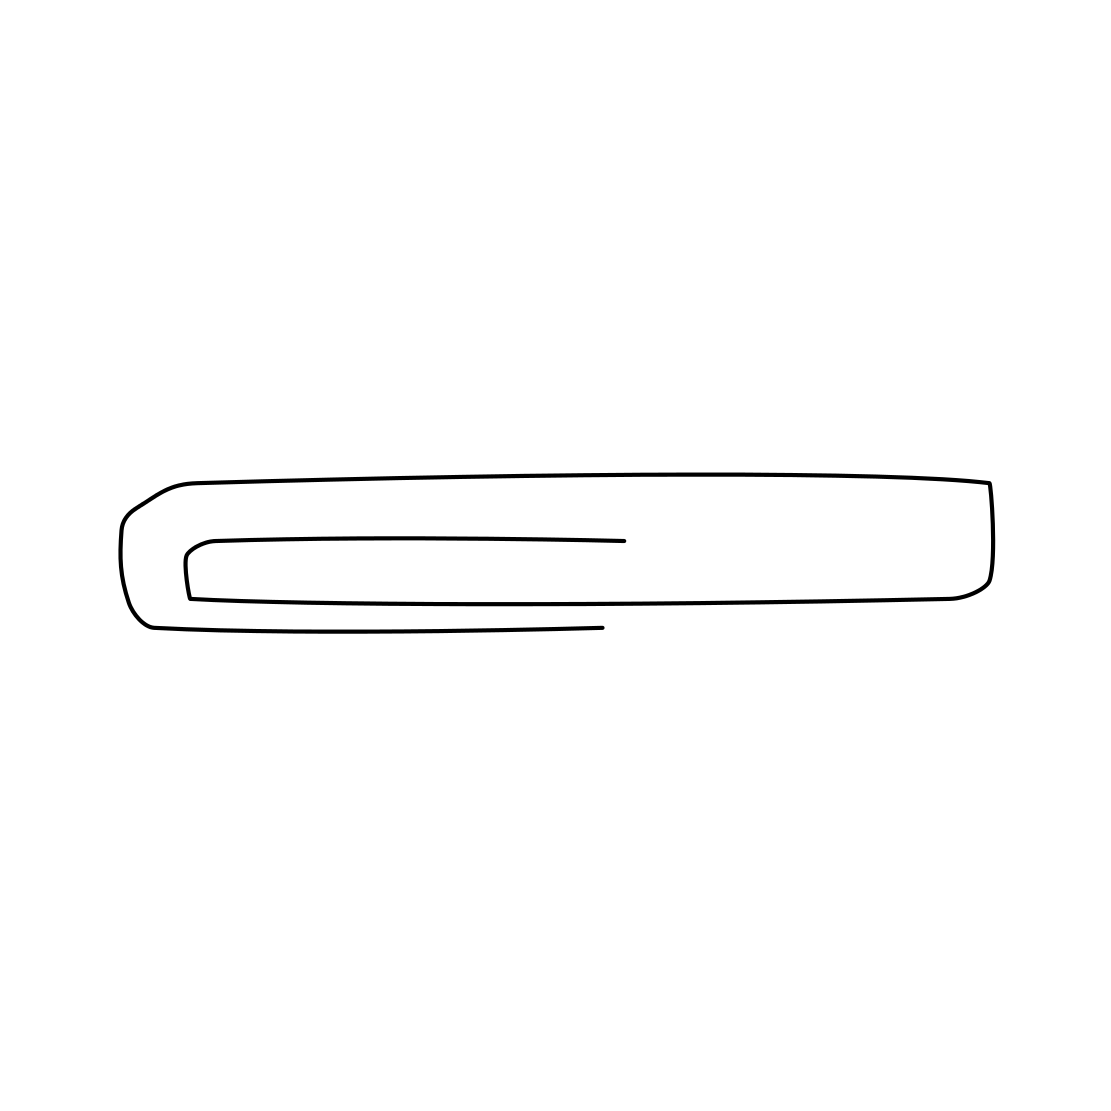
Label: paper clip